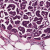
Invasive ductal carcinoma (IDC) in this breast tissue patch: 1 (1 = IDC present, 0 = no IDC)